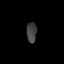
Tissue: lung
Cell type: Epithelial cells
Senescence score: 0.2291
Nuclear area (px): 211
Mean DAPI intensity: 62.488